Question: Hi I have write a script to fetch data from MySQL and mail that. I am using HTML content type my problem is with output HTML content formatting
Here is my code
'''
<?php
$con=mysqli_connect("host","user","pwd","db");
// Check connection
if (mysqli_connect_errno())
{
echo "Failed to connect to MySQL: " . Mysqli_connect_error();
}
$result3 = mysqli_query($con,"SELECT cardnumber, email, firstname, surname, GROUP_CONCAT(borrowernumber) as borrowernumber, GROUP_CONCAT(issuedate) as issuedate, GROUP_CONCAT(date_due) as date_due, GROUP_CONCAT(barcode) as barcode, GROUP_CONCAT(title SEPARATOR '//') as Title, GROUP_CONCAT(author SEPARATOR '/') as Author FROM issuestestmail GROUP BY email");
while($row = mysqli_fetch_array($result3))
{
$to = $row['email'];
$emailBody="<html><body><font face='arial' size='2'>";
// explode the Pin/balances on the comma's
$borrowernumber = explode(',',$row['borrowernumber']);
$barcode = explode(',',$row['barcode']);
$issuedate = explode(',',$row['issuedate']);
$date_due = explode(',',$row['date_due']);
$Title = explode('//',$row['Title']);
$Author = explode('/',$row['Author']);
$subject = "List of Issued Books ( Total : ".count($barcode).")";
// Create a line for each item/balance
$emailBody .= "<b>Dear,</b> ".$row['firstname']." ".$row['surname']." (" ."<b>ID:</b> <b>".$row['cardnumber']."</b>)<br/><br/>"."
"."Kindly find the list of library items which are currently issued on your account"."<br/><br/>";
$emailBody .= "<b>Total no of issued books:</b> ".count($barcode)."<br/><br/>";
foreach($borrowernumber as $key => $borrowernumber){
$emailBody .= "<table border='0' width='100%' id='table1' style='border-width: 0px; font-size:14px'><tr>";
$emailBody .= "<td width='100' style='border-style: none; border-width: medium'><b>Barcode</b></td>";
$emailBody .= "<td style='border-style: none; border-width: medium'>: ".$barcode[$key]."</td>";
$emailBody .= "</tr></table>";
$emailBody .= "<table border='0' width='100%' id='table2' style='border-width: 0px; font-size:14px'><tr>";
$emailBody .= "<td width='100' style='border-style: none; border-width: medium'><b>Title</b></td>";
$emailBody .= "<td style='border-style: none; border-width: medium'>: ".$Title[$key]."</td>";
$emailBody .= "</tr></table>";
$emailBody .= "<table border='0' width='100%' id='table3' style='border-width: 0px; font-size:14px'><tr>";
$emailBody .= "<td width='100' style='border-style: none; border-width: medium'><b>Author</b></td>";
$emailBody .= "<td style='border-style: none; border-width: medium'>: ".$Author[$key]."</td>";
$emailBody .= "</tr></table>";
$emailBody .= "<table border='0' width='100%' id='table4' style='border-width: 0px; font-size:14px'><tr>";
$emailBody .= "<td width='100' style='border-style: none; border-width: medium'><b>Issue date</b></td>";
$emailBody .= "<td style='border-style: none; border-width: medium'>: ".$issuedate[$key]."</td>";
$emailBody .= "</tr></table>";
$emailBody .= "<table border='0' width='100%' id='table5' style='border-width: 0px; font-size:14px'><tr>";
$emailBody .= "<td width='100' style='border-style: none; border-width: medium'><b>Due Date</b></td>";
$emailBody .= "<td style='border-style: none; border-width: medium'>: ".$date_due[$key]."</td>";
$emailBody .= "</tr></table><br/><hr><br/>";}
// add a Total Balance line
$emailBody .= "<br/><br/><b>Library</b><br/>xyz<br/>";
$emailBody .= "</font></body></html>";
$headers = "From: Library@lotus.edu.in
";
$headers .= "Reply-To: Library@lotus.edu.in
";
$headers .= "Return-Path: Library@lotus.edu.in
";
$headers .= "MIME-Version: 1.0
";
$headers .= "Content-type:text/html;charset=iso-8859-1" . "
";
if(mail($to, $subject, $emailBody, $headers)) {
echo $emailBody;
echo 'Email sent successfully!<br/><br/>';
} else {
echo $emailBody;
die('Failure: Email was not sent!');
}
}
mysqli_close($con);
?>
'''
Now the output of this mail is like this on gmail
Every thing is fine but I am getting error on one of the record record no 3
""< table border='0' width='100%' ID='table3' style='border-width: 0px; font-size:14px'>""

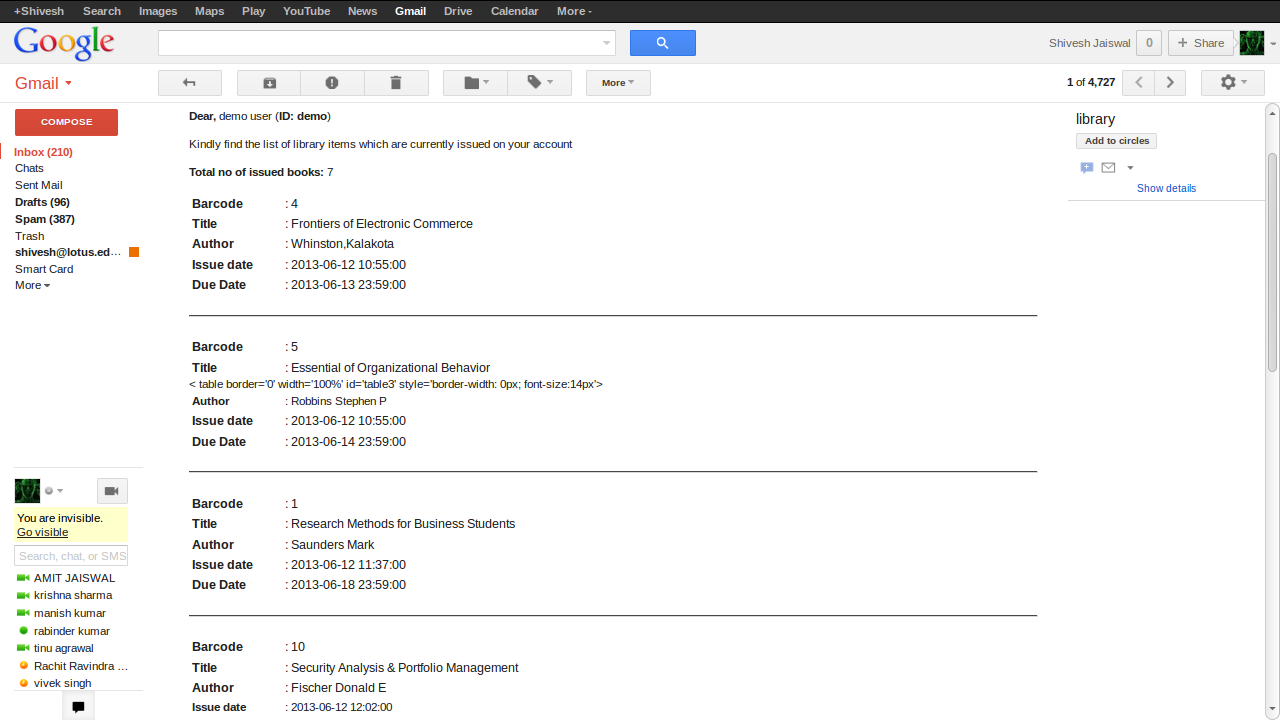
Answer: 1) Use this line to encode your entire message using base64:
'''
$emailBody= chunk_split(base64_encode($emailBody));
'''
Then, append this your header:
'''
$headers .= "Content-Transfer-Encoding: base64
";
'''
That will tell the mail client that your message is base64 encoded.
Actually here,
'''
""< table border='0' width='100%' id='table3' style='border-width: 0px; font-size:14px'>""
'''
somehow space has been added in between '<' and 'table' which is causing this error.
2) Also, i found another minor issue in your markup i.e. 'width='100'' in the following line:
'''
$emailBody .= "<td width='100' style='border-style: none; border-width: medium'><b>Due Date</b></td>";
'''
change it to width='100%' or width='100px' whatever you wish to output for.
3) 'if'
for example:
'''
while($row = mysqli_fetch_array($result3))
{
if($row['email'])
{
$to = $row['email'];
$emailBody="<html><body><font face='arial' size='2'>";
.
.
.
.
if(mail($to, $subject, $emailBody, $headers)) {
echo $emailBody;
echo 'Email sent successfully!<br/><br/>';
} else {
echo $emailBody;
die('Failure: Email was not sent!');
}
}
}
'''